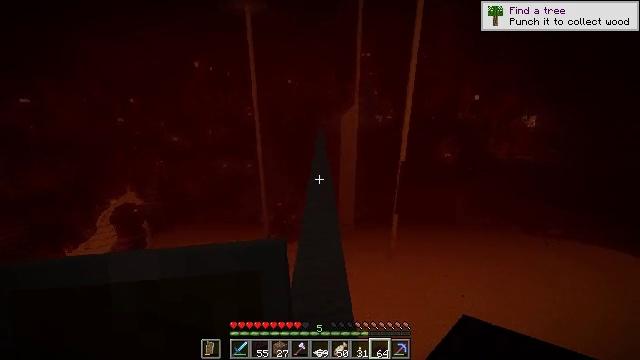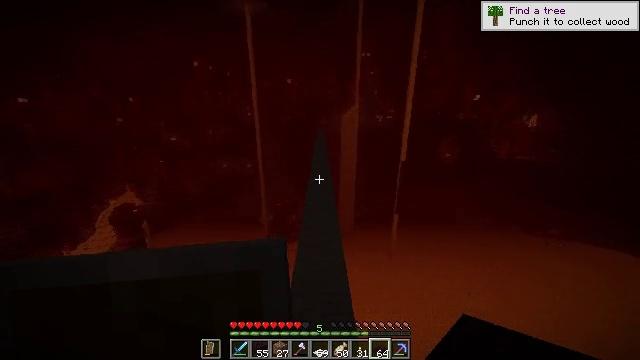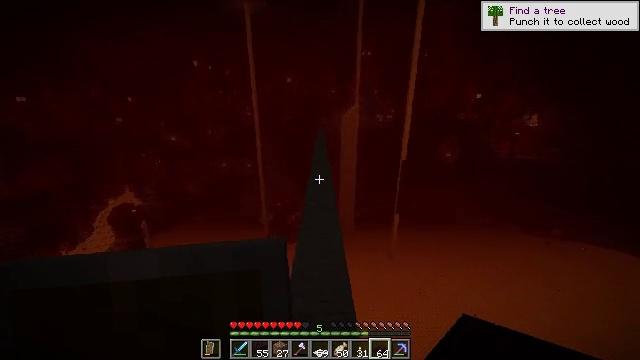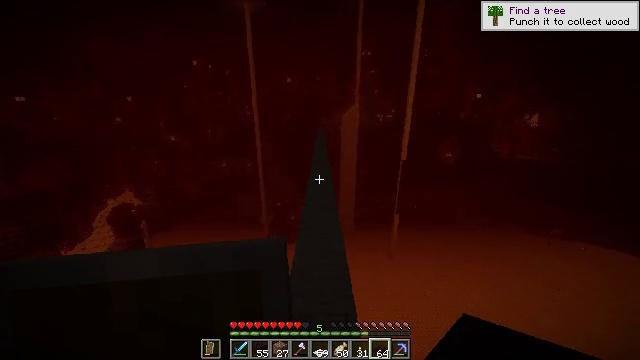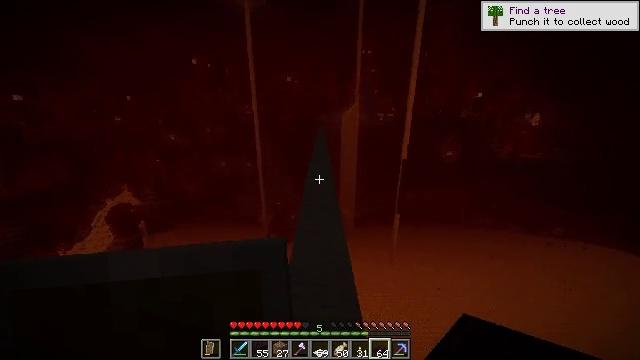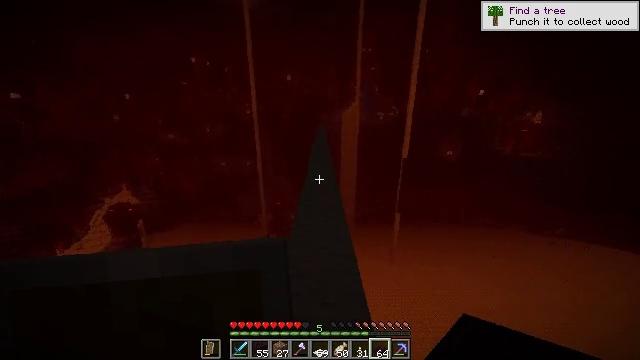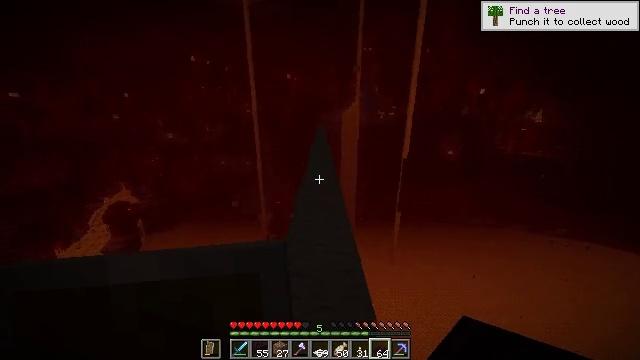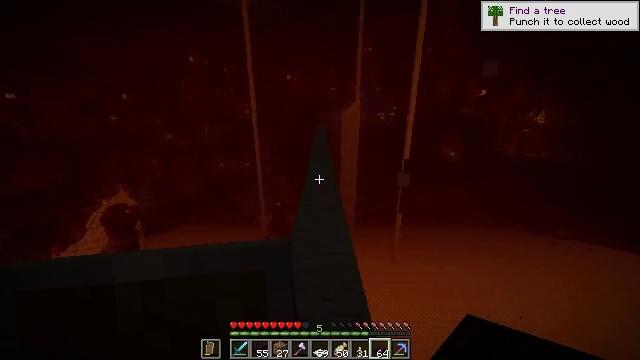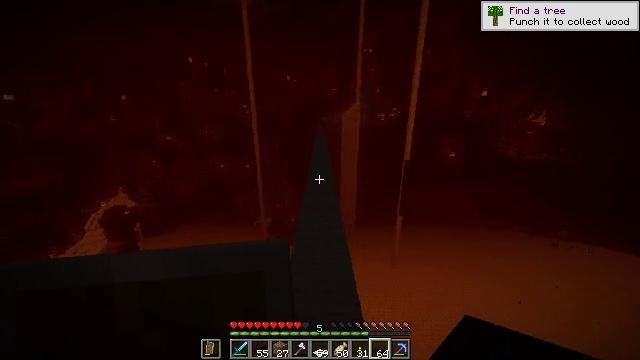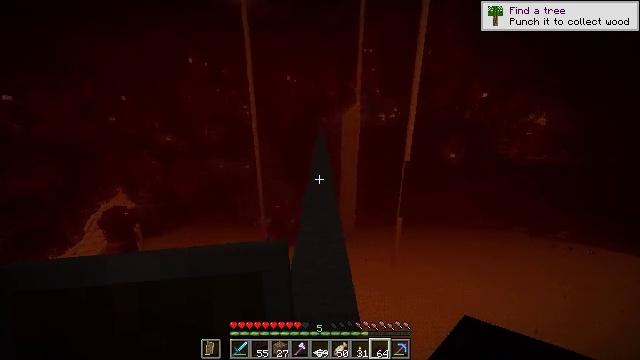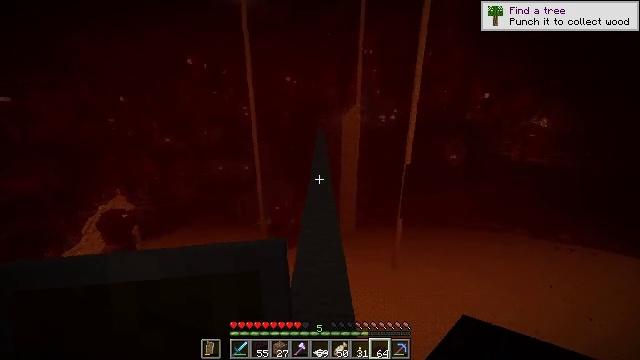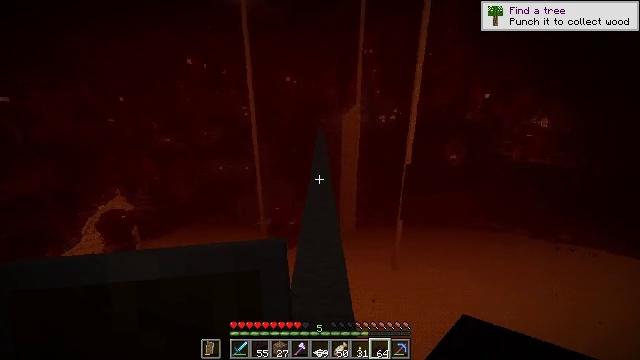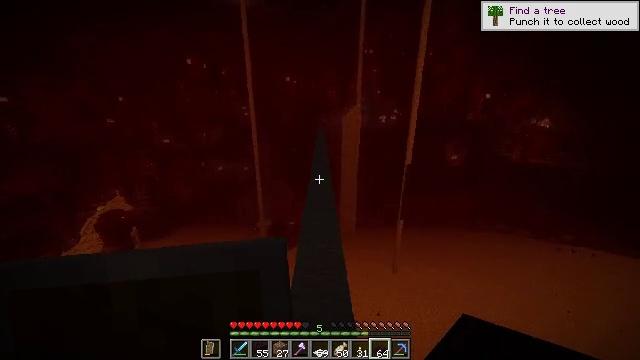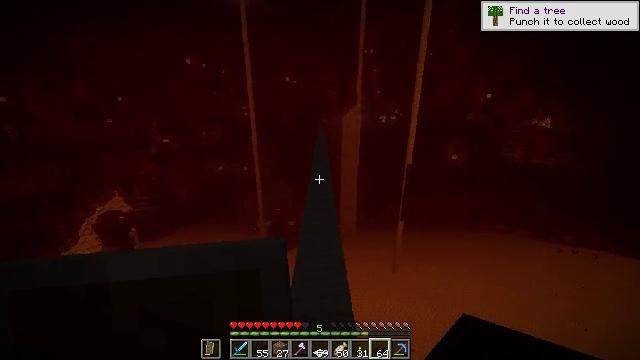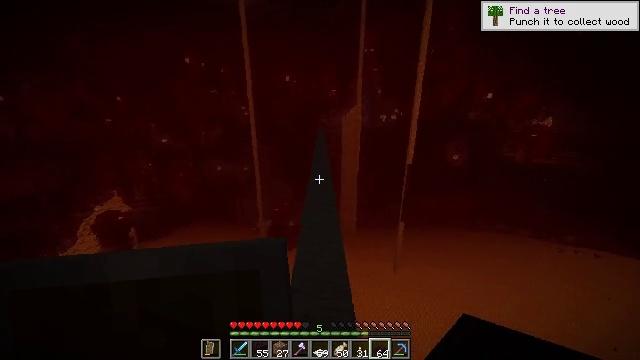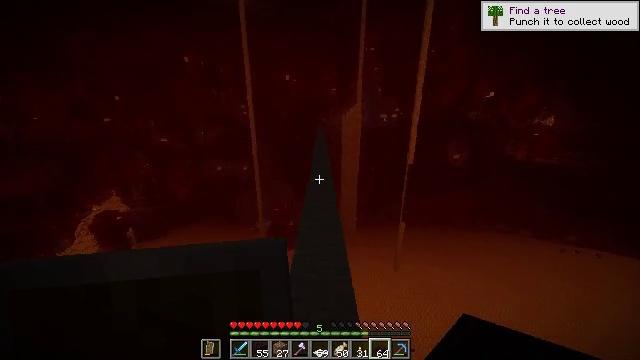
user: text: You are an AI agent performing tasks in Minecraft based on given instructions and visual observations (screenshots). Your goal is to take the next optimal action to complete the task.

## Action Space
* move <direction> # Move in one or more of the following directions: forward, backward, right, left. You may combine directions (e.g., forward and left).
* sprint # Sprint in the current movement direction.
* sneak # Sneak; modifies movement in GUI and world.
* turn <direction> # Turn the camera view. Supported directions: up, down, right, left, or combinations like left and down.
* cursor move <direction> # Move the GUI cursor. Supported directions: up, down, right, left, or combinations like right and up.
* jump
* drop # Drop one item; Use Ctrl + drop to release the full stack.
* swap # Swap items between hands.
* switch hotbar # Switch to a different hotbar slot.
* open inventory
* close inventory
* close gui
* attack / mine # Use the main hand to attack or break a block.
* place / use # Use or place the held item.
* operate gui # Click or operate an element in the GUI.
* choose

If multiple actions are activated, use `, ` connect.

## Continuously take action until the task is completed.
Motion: motion action
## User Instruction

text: Prepare nether brick stairs from nether bricks.
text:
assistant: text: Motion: move forward, jump
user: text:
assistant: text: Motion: move forward, jump
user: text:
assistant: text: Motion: move forward, jump
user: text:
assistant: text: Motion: move forward, jump
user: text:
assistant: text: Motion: move forward, jump
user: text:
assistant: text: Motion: move forward, jump
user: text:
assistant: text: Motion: move forward, jump
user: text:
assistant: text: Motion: move forward, jump
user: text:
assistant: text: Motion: move forward, jump
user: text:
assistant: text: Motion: move forward, jump
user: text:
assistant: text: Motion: move forward, jump
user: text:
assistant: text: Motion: move forward, jump
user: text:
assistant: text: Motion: move forward, jump
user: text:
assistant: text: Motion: move forward, jump
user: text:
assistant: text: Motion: move forward, jump
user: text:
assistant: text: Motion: move forward, jump
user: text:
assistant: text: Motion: move forward, jump
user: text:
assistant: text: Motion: move forward, jump
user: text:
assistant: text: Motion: move forward, jump
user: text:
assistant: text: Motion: move forward, jump
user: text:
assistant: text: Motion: move forward, jump
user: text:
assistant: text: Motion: move forward, jump
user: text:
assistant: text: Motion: move forward, jump
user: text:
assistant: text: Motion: move forward, jump
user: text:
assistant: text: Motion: move forward, jump
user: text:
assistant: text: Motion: move forward, jump
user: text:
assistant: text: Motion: move forward, jump
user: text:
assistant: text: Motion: move forward, jump
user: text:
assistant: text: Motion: move forward, jump
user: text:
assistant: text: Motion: move forward, jump